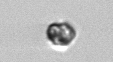
Label: Dinophyceae